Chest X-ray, PA view. Patient: 42 years old, sex M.
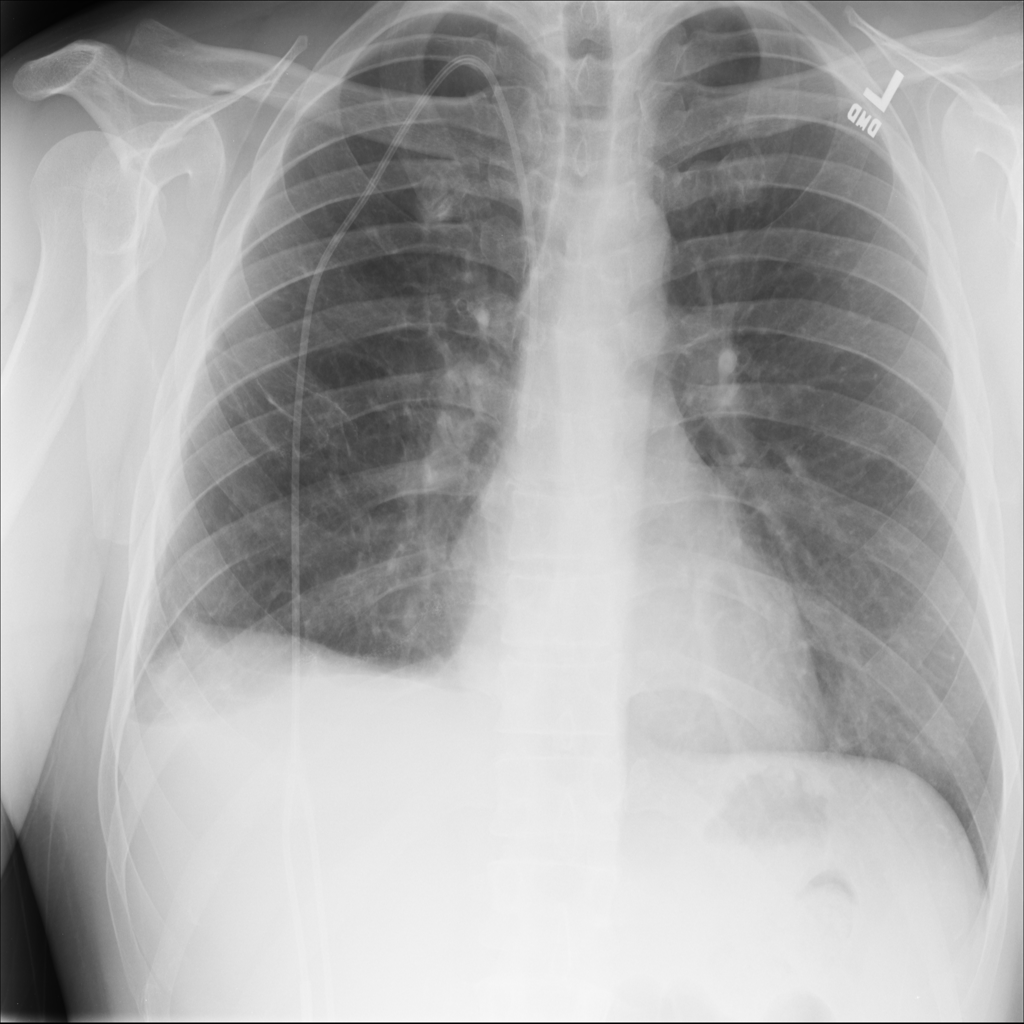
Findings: No Finding